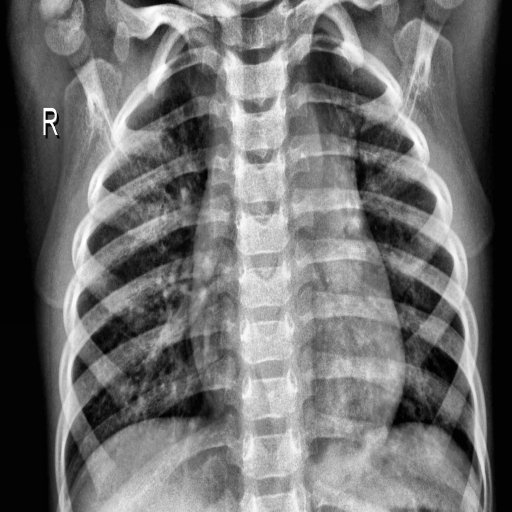
Finding: NORMAL